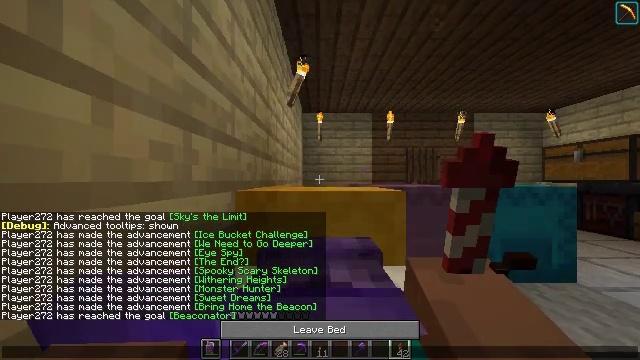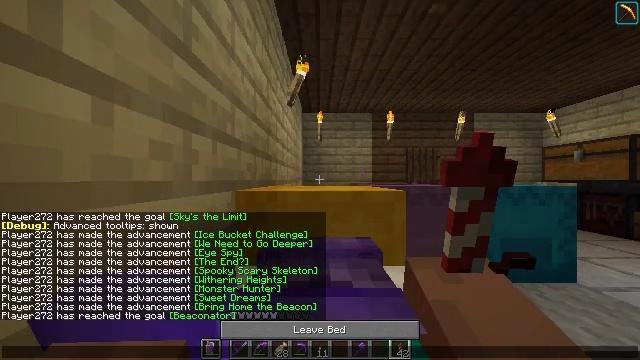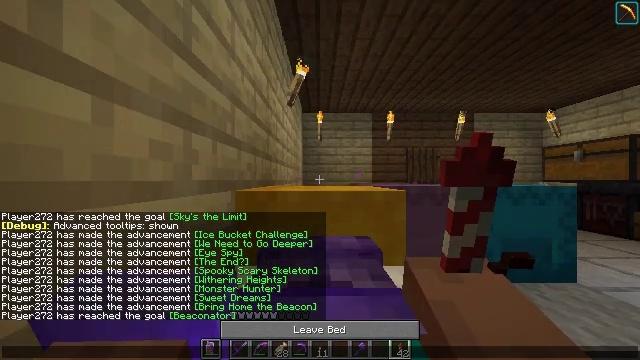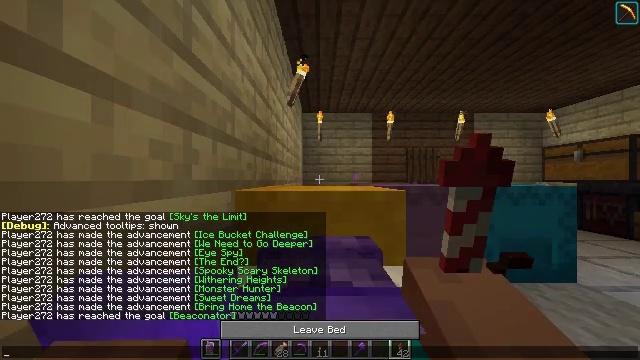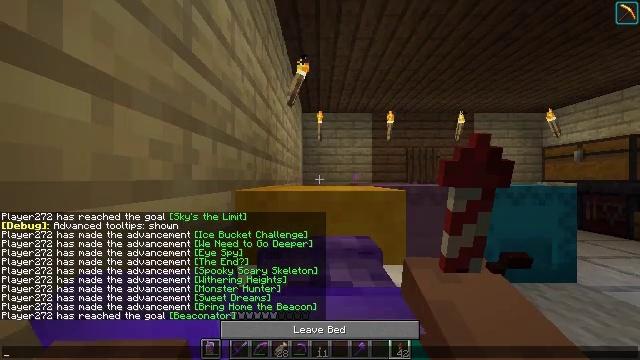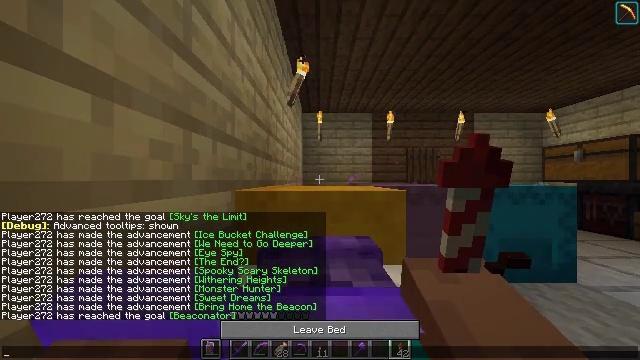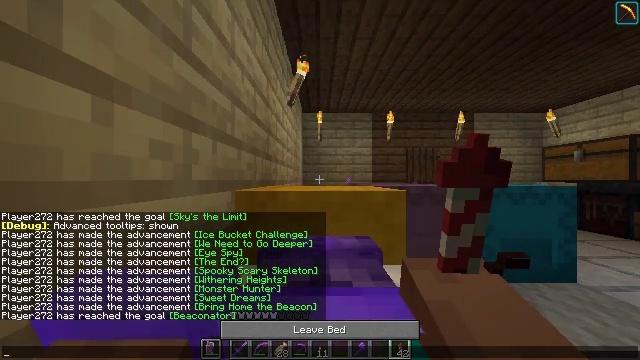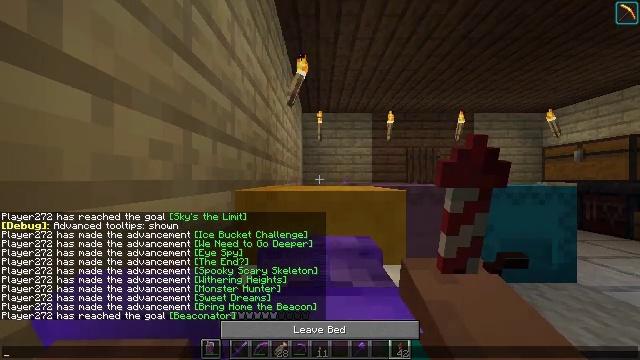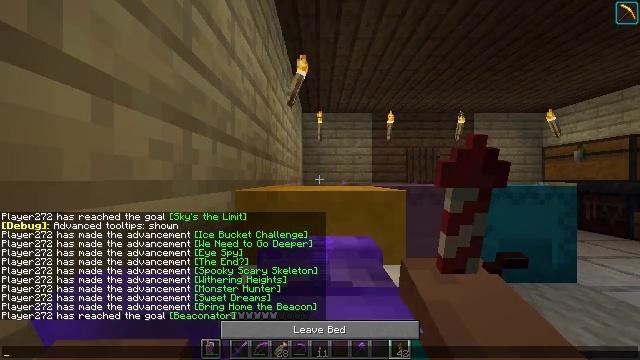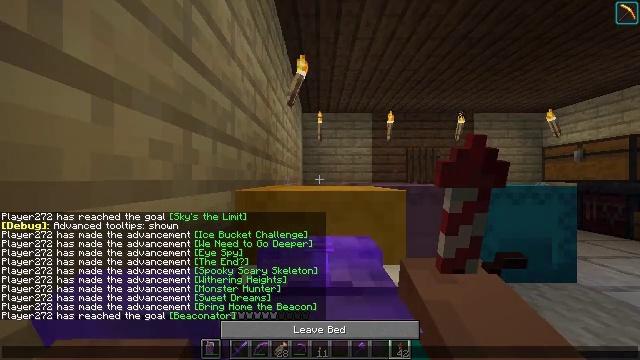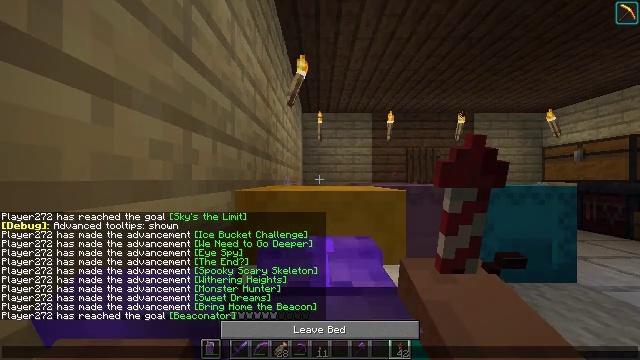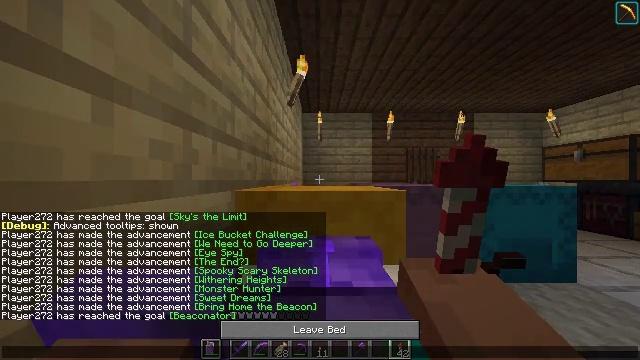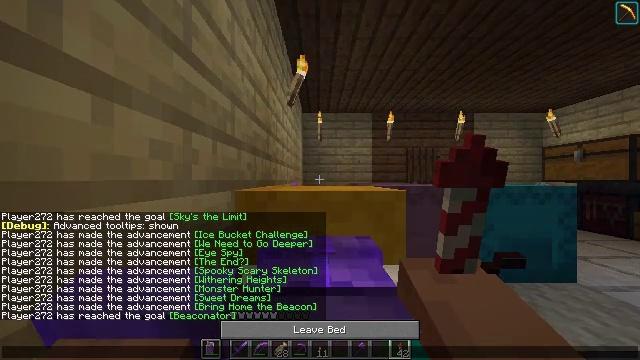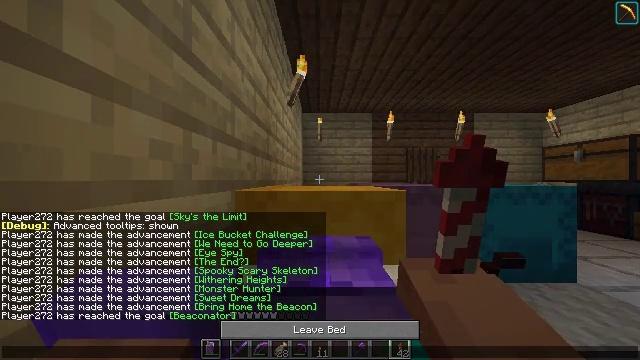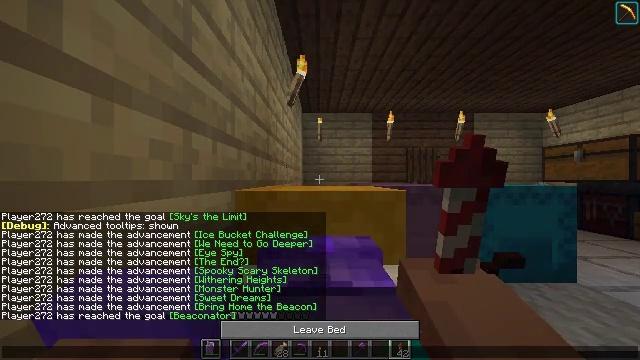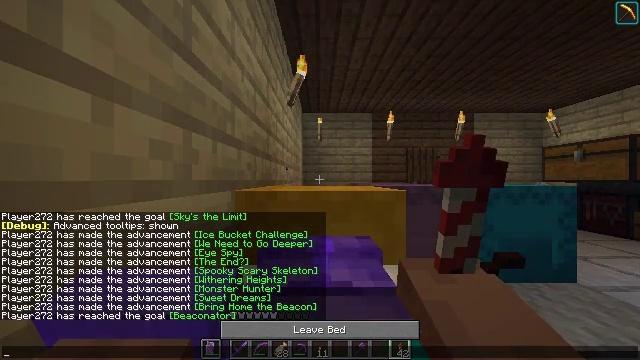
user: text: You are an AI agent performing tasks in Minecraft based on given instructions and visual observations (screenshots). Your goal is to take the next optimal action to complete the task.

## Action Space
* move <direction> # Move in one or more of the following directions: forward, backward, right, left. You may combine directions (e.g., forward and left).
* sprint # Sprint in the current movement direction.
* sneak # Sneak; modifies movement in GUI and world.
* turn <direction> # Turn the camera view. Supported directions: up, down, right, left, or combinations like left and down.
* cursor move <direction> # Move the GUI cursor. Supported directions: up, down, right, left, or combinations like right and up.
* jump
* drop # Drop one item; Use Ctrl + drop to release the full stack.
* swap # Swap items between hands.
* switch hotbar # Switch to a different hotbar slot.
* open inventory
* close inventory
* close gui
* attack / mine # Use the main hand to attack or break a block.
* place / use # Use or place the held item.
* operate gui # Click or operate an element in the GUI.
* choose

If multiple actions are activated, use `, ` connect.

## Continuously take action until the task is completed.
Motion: motion action
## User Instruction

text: Gather materials by mining polished andesite stairs.
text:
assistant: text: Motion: no_op
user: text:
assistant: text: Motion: no_op
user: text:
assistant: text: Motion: no_op
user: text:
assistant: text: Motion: no_op
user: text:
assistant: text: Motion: no_op
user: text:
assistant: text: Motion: no_op
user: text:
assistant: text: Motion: no_op
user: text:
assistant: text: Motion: no_op
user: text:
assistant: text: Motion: no_op
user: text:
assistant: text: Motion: no_op
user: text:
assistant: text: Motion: no_op
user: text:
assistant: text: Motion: no_op
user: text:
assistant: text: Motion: no_op
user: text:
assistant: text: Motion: no_op
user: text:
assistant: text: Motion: no_op
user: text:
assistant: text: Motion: no_op
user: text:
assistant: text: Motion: no_op
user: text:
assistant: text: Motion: no_op
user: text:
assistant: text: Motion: no_op
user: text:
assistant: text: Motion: no_op
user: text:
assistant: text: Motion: no_op
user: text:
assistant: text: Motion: no_op
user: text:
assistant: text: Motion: no_op
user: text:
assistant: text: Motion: no_op
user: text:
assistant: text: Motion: no_op
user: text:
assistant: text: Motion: no_op
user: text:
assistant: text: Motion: no_op
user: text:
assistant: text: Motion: no_op
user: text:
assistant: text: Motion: no_op
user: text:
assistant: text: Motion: no_op